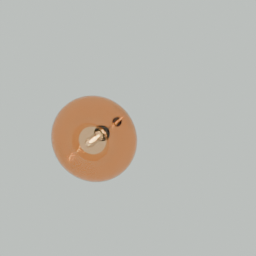
Label: lighting